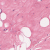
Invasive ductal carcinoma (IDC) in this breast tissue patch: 0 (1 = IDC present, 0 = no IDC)